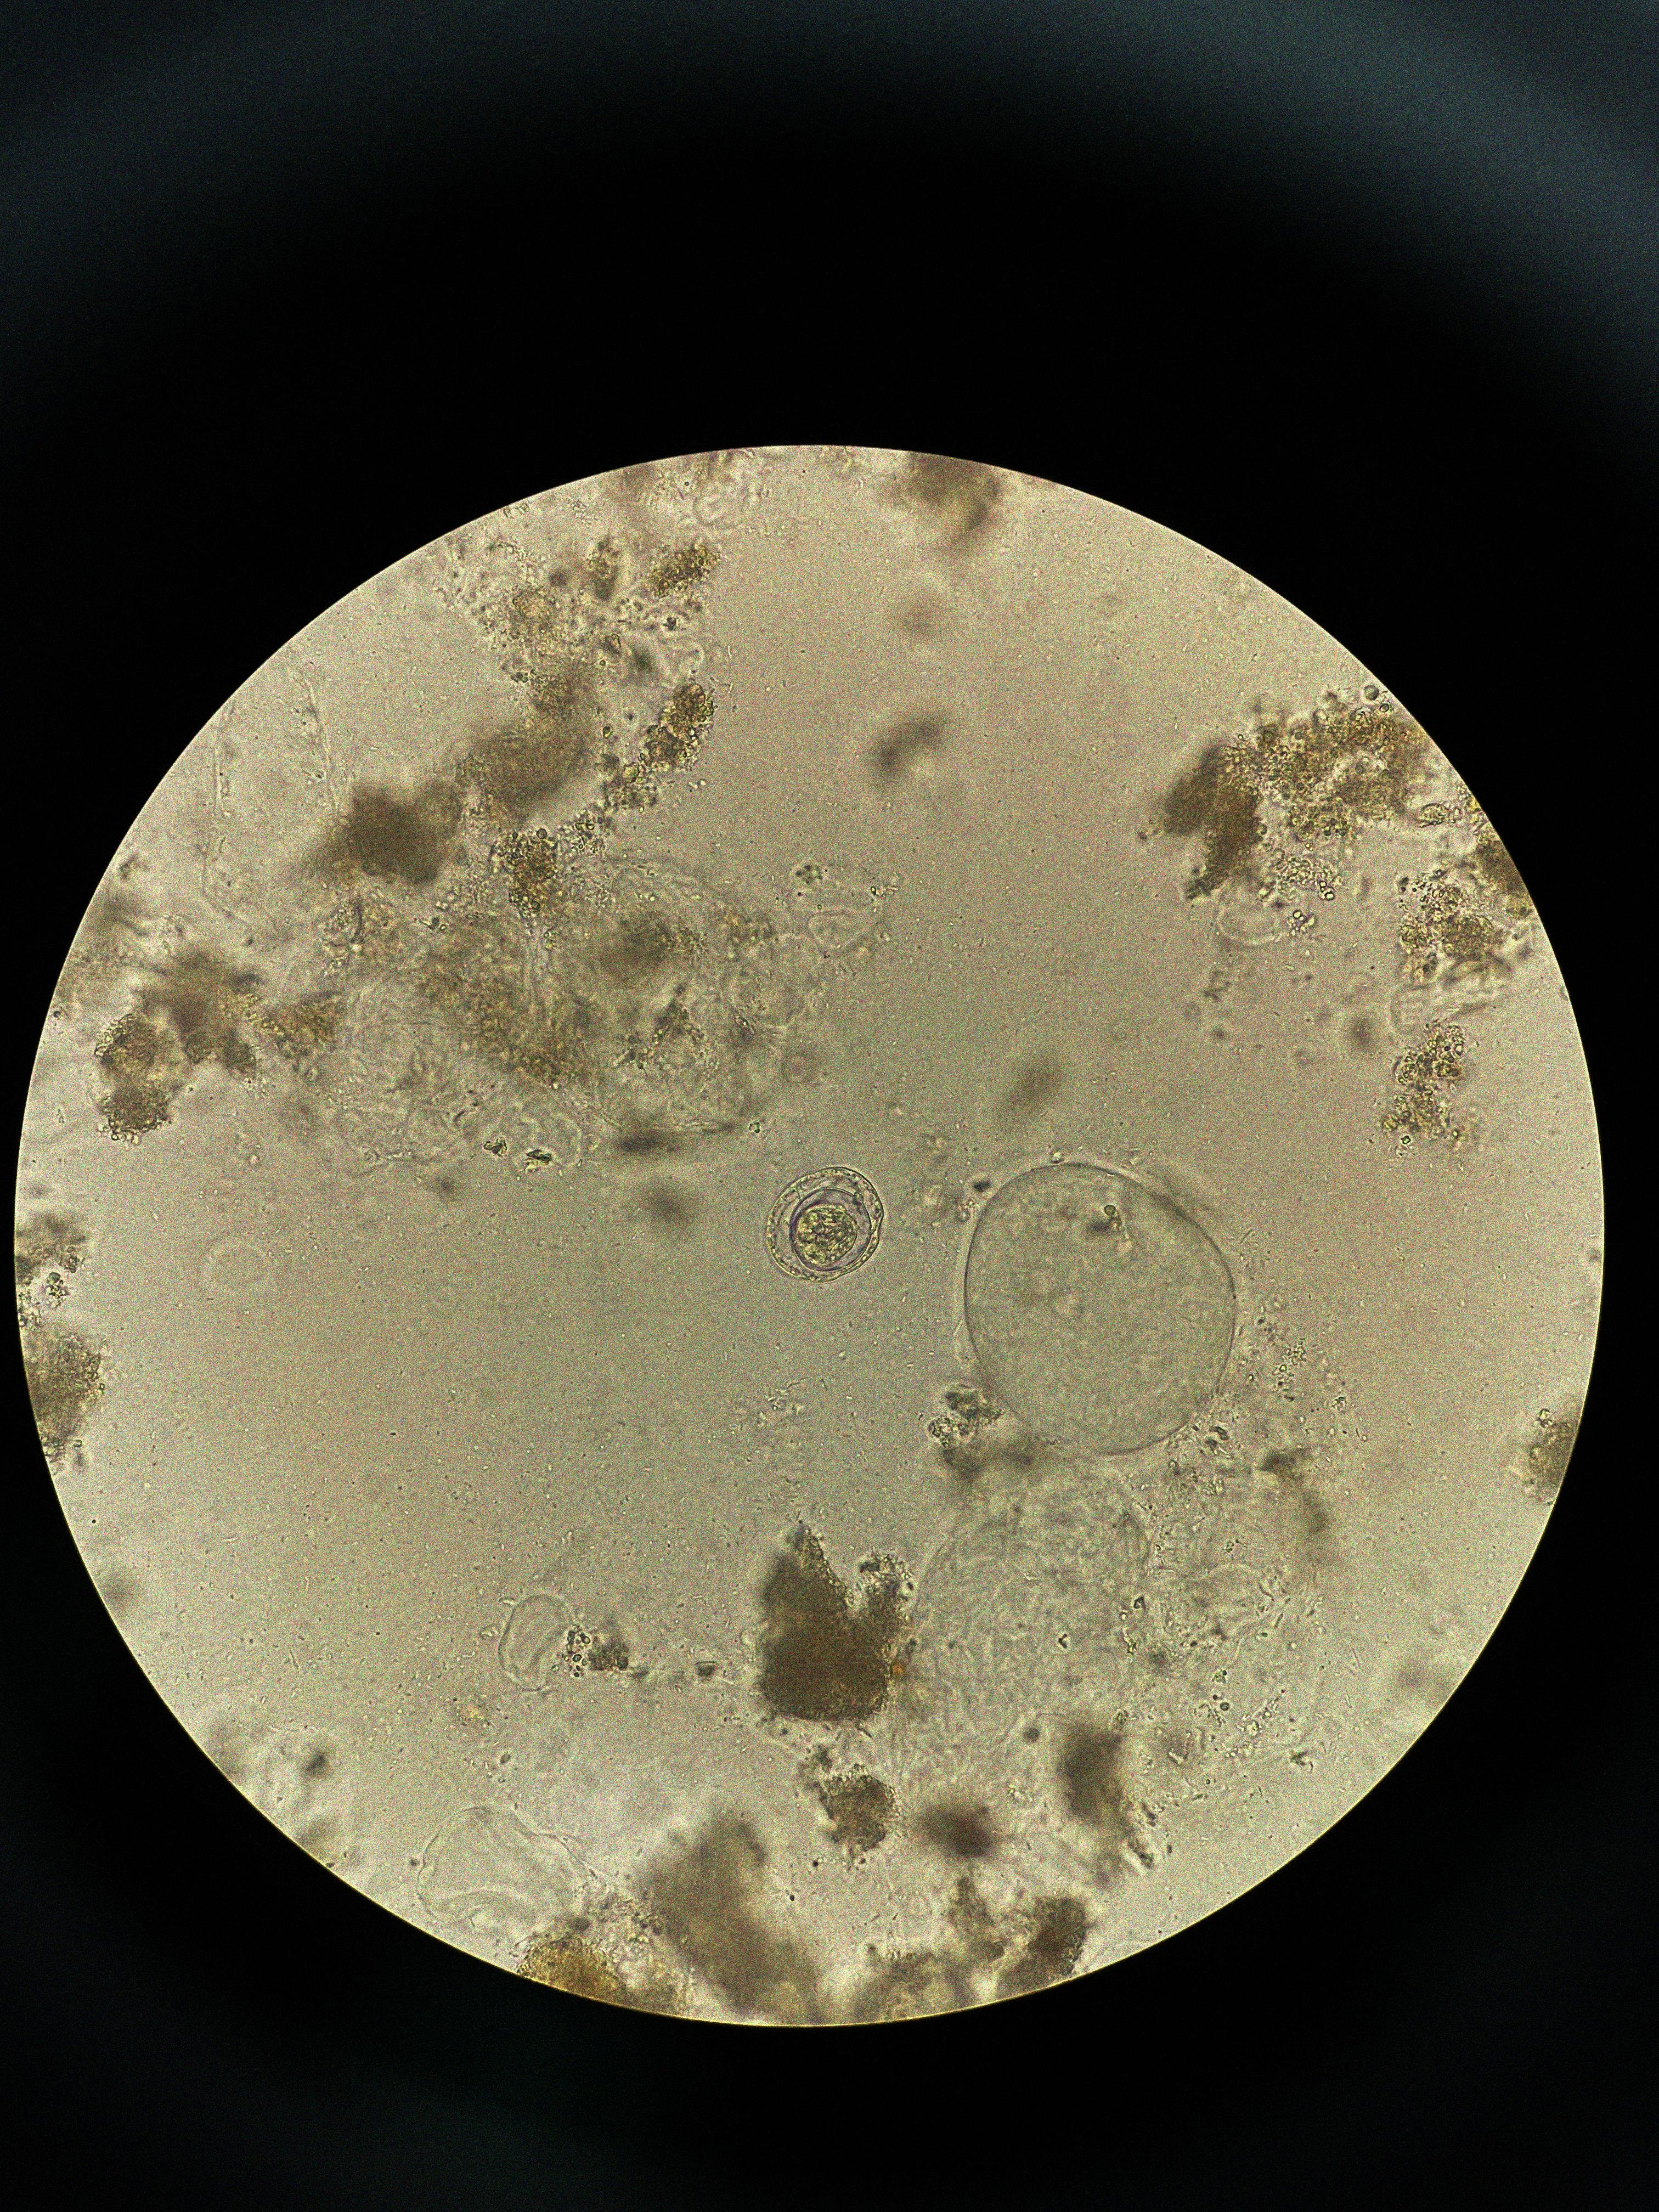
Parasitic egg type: Hymenolepis nana